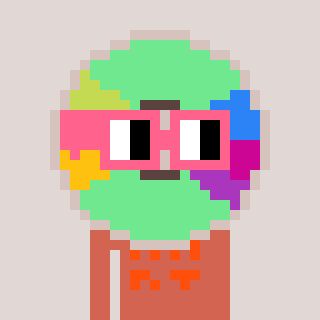
a pixel art character with square pink glasses, a cd-shaped head and a peachy-colored body on a warm background